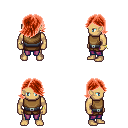
a pixel art fantasy rpg character, male body template, human, tanned skin, leather chest armor, magenta pants, red swoop hairstyle, bracelets, four views (front, back, left, right), 2x2 character sprite sheet, small pixel art, hard edges, no anti-aliasing